Interaction volume radius: 5 \u00c5
Interaction volume height: 30 \u00c5
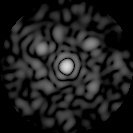
Disorder parameter: 0.6985